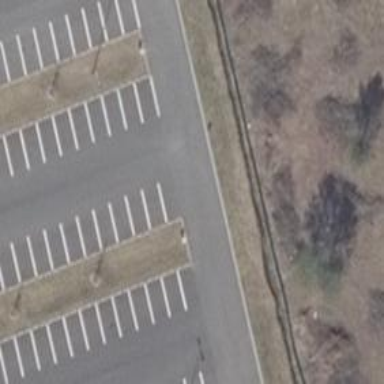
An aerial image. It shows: Asphalt parking aisle along service road.